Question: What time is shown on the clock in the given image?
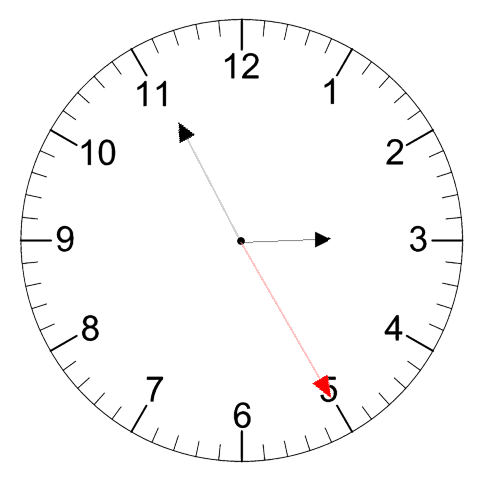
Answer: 02:55:25